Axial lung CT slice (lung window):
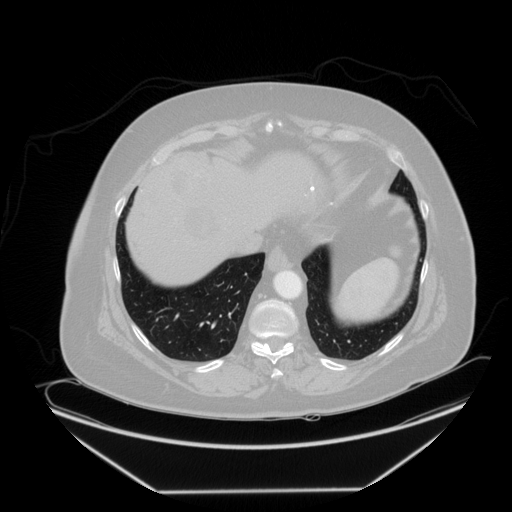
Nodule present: no